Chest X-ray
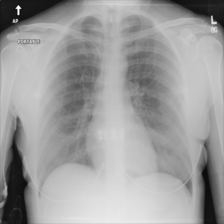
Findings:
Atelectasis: negative
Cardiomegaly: negative
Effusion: negative
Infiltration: negative
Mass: negative
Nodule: negative
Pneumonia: negative
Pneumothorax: negative
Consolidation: negative
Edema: negative
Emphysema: negative
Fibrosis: negative
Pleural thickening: negative
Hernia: negative